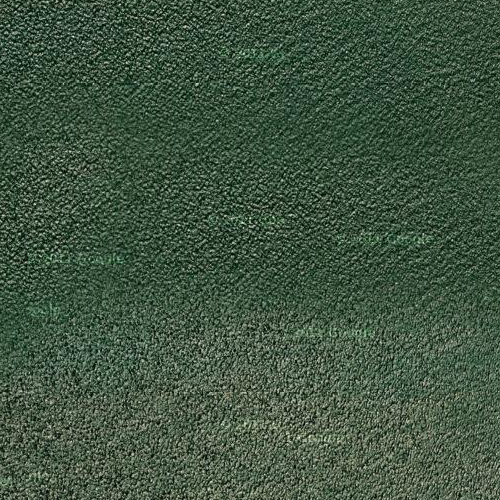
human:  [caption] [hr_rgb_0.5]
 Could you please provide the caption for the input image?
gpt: There is a highway passed by the deep green ocean .

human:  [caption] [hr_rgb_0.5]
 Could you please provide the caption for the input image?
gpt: A part of deep green ocean with a highway passed by .

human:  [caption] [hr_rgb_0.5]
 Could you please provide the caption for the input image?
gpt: A part of deep green ocean with a highway beside .

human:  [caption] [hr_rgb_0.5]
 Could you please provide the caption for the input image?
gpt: A part of deep green ocean with a highway beside .

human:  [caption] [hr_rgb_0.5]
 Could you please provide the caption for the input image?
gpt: There is a highway passed by the deep green ocean .